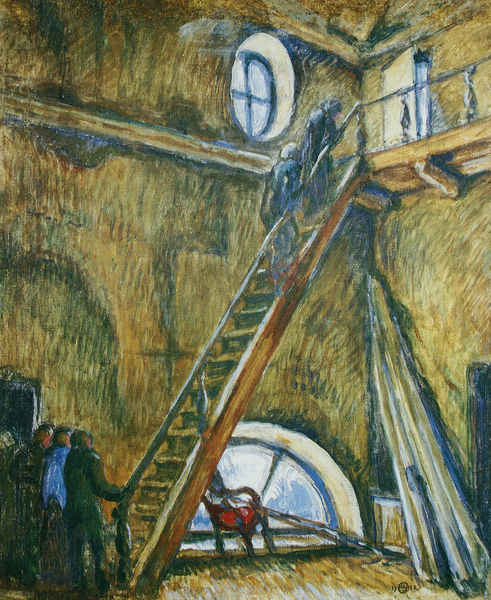
Titel: Nikolaj Stawrogin
Künstler: Mstislaw Dobushinskij
Standort: Moskau
Institution: Bachruschin-Museum
Schlagwörter: blau, gruppe, schatten, frauen, gelb, grün, impressionismus, kirchturm, menschen, ocker, ausschnitt, braun, fenster, glas, holz, licht, männer, raum, stroh, stuhl, tür, zeichnung, hund, rot, tier, beige, expressionismus, architektur, blicke, fünf, brüstung, kirche, pastos, sonne, boden, interieur, decke, drei, oval, pferd, turm, hellblau, ecke, bogen, zwei, leer, modern, steil, latten, van gogh, leiter, treppe, duktus, polster, detail, impressionistisch, aufgang, balken, geländer, stufen, galerie, nische, umgang, scheune, fensterkreuz, glockenturm, rundfenster, halbkreis, halbrund, verschwommen, menschengruppe, personengruppe, empor, klettern, aufstieg, luke, speicher, steigen, lager, dachgeschoss, aufsteigen, tenne, hoher raum, handlauf, stiege, emporsteigen, pfred, breppe, hinaufsteigen, pastoser duktus, spiecher